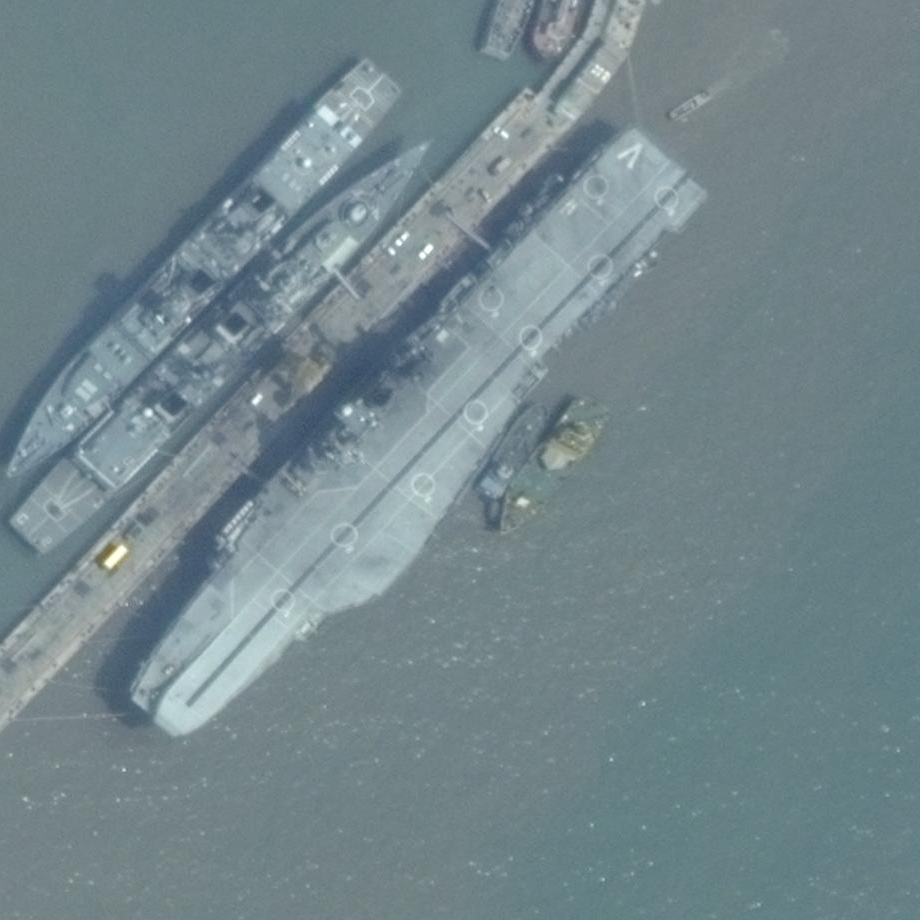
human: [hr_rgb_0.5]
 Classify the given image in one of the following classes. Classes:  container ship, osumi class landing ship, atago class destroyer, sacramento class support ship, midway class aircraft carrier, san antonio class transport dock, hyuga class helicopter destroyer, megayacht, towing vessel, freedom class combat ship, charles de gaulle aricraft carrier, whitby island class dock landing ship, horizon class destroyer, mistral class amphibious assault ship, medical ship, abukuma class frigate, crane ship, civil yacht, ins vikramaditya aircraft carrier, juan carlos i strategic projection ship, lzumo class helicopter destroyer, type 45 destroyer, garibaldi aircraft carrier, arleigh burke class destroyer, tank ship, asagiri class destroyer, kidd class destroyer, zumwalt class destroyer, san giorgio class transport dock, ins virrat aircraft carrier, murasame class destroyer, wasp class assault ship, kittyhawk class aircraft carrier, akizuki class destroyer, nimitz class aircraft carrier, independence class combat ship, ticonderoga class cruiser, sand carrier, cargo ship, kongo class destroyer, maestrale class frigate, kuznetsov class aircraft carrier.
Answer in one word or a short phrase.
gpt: INS Virrat aircraft carrier